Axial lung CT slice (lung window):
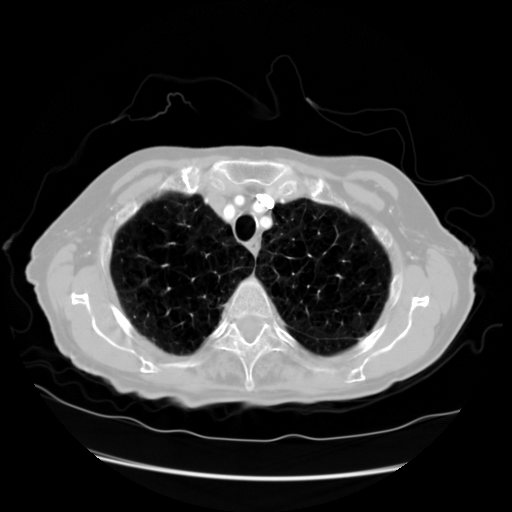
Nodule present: no